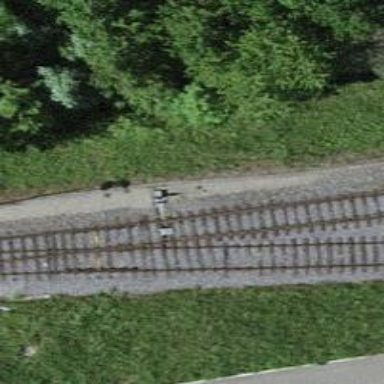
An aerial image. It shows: Railway switch.